Question: I've been studying use case diagrams for a little while now and i've created my own to model one for a mobile banking system. However, in my model there is one thing that i am unsure how to accomplish. In the picture below, you can see the user. I dragged arrows to the subusers(pincode user, secure key device user, e-legitimation user). By this solution I am not sure if the subusers will get access to the login circle or not, because they don't have any arrows going to it.
So I guess my question is: Will the subusers(pincode user, secure key device user, e-legitimation user) be able to log in with this diagram or not?
Also will the current diagram force the subusers to login or are they just able to pass the login? Is an include arrow needed somewhere here perhaps?

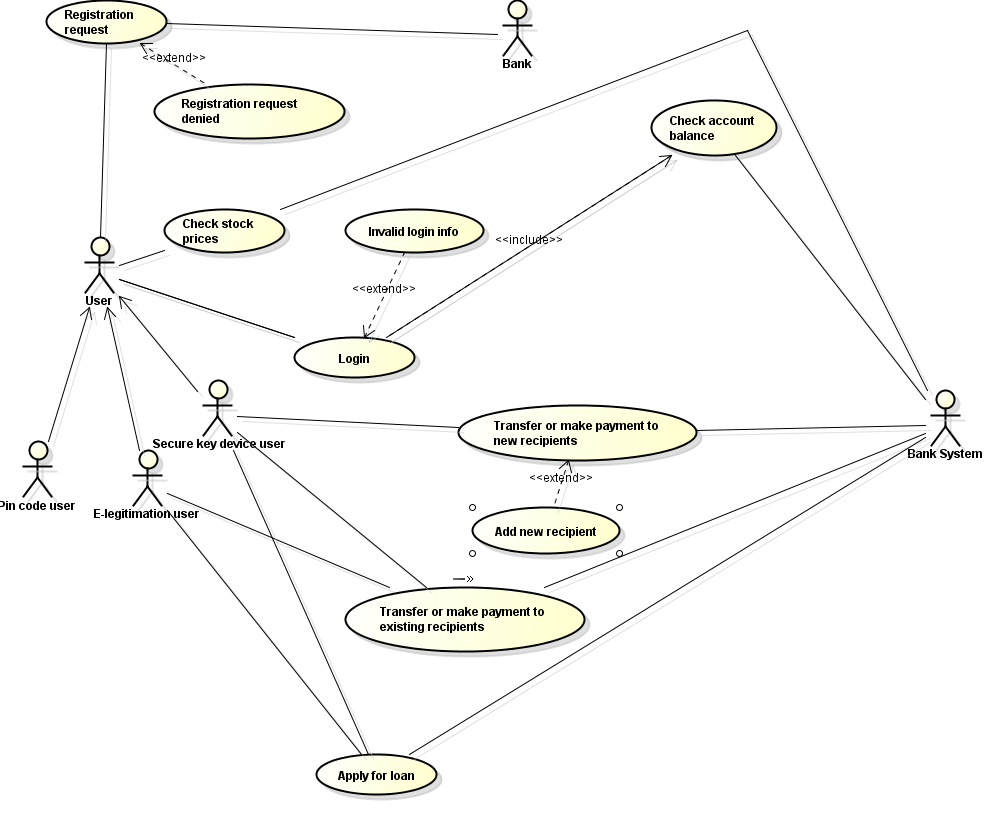
Answer: According to your diagram your subusers can use login usecase but this login usecase is not required by any other usecases.
For modeling the fact taht a usecase A "needs" another usecase B you have to create an include from B to A.
RB
Just a little remark: the display of yours include and generalization links look wrong for me which is ironic when using a graphical language :-D